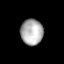
Tissue: prostate
Cell type: Fibroblasts
Senescence score: 0.7043
Nuclear area (px): 572
Mean DAPI intensity: 173.198